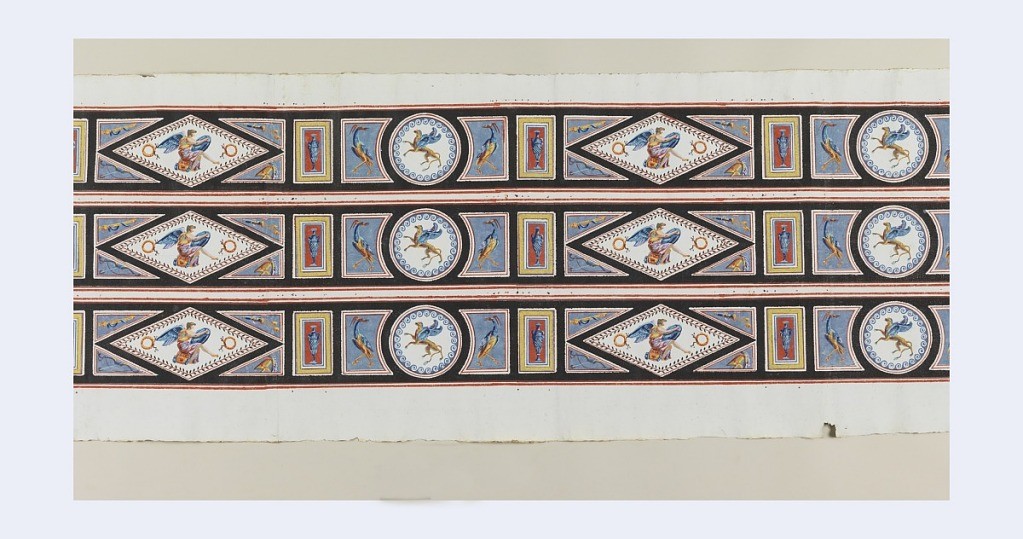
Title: Border
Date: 1775–99
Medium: Block printed on handmade paper
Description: Pompeian-style motifs within medallions, printed three borders across the width. A diamond-shape medallion containing a seated winged figure alternates with a round medallion containing a winged horse or griffon. Between each of these motifs is a small urn in a rectangular framework. Printed in colors on a white ground.